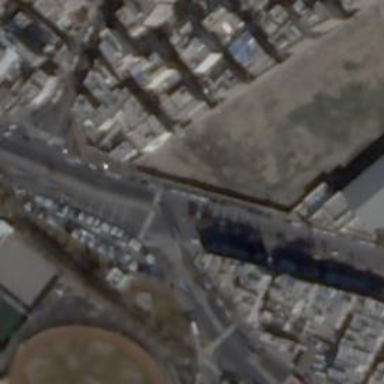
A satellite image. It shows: Parking area with surface.